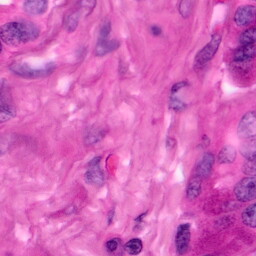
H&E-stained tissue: Pancreatic